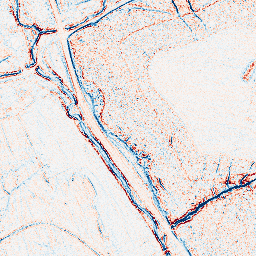
Category: edge_preserving
Decomposition family: bilateral
Decomposition parameters: d: 5
sigma_color: 75
sigma_space: 150
Upsampling method: bicubic
Upsampling parameters: scale: 8
Upsampling scale: 8